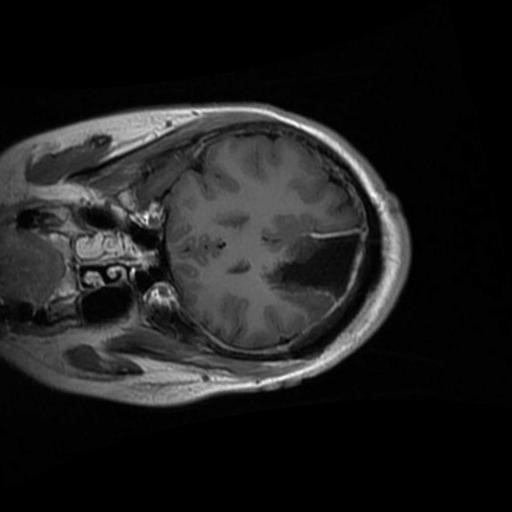
Label: brain_glioma